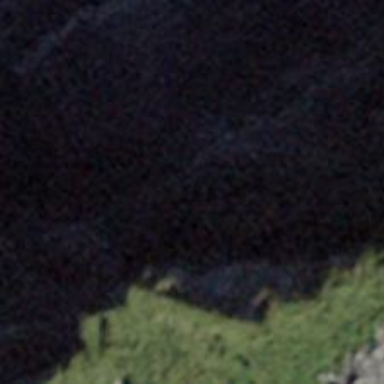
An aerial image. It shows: Cliff in nature.